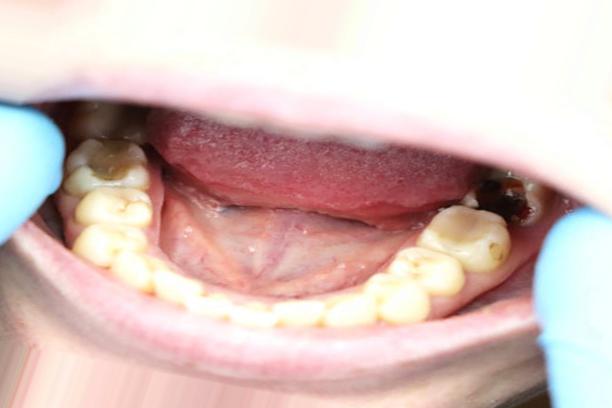
Condition: Caries